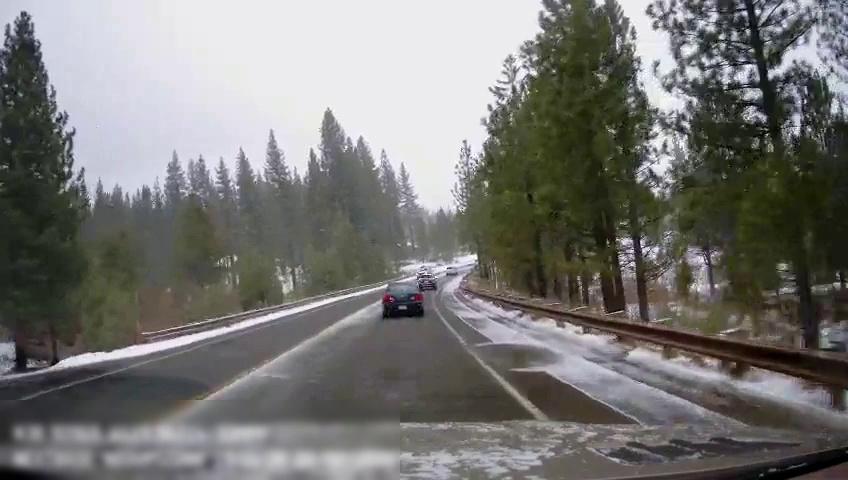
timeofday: Day
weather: Snowy
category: Drivable Space
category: Vehicles | SUV
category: Vehicles | SUV
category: Vehicles | Car
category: Vehicles | Car
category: Lanes | Opposite Lane
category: Lanes | Current Lane
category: Lanes | Current Lane
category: Lanes | Alternate Lane
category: Lanes | Alternate Lane